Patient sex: M
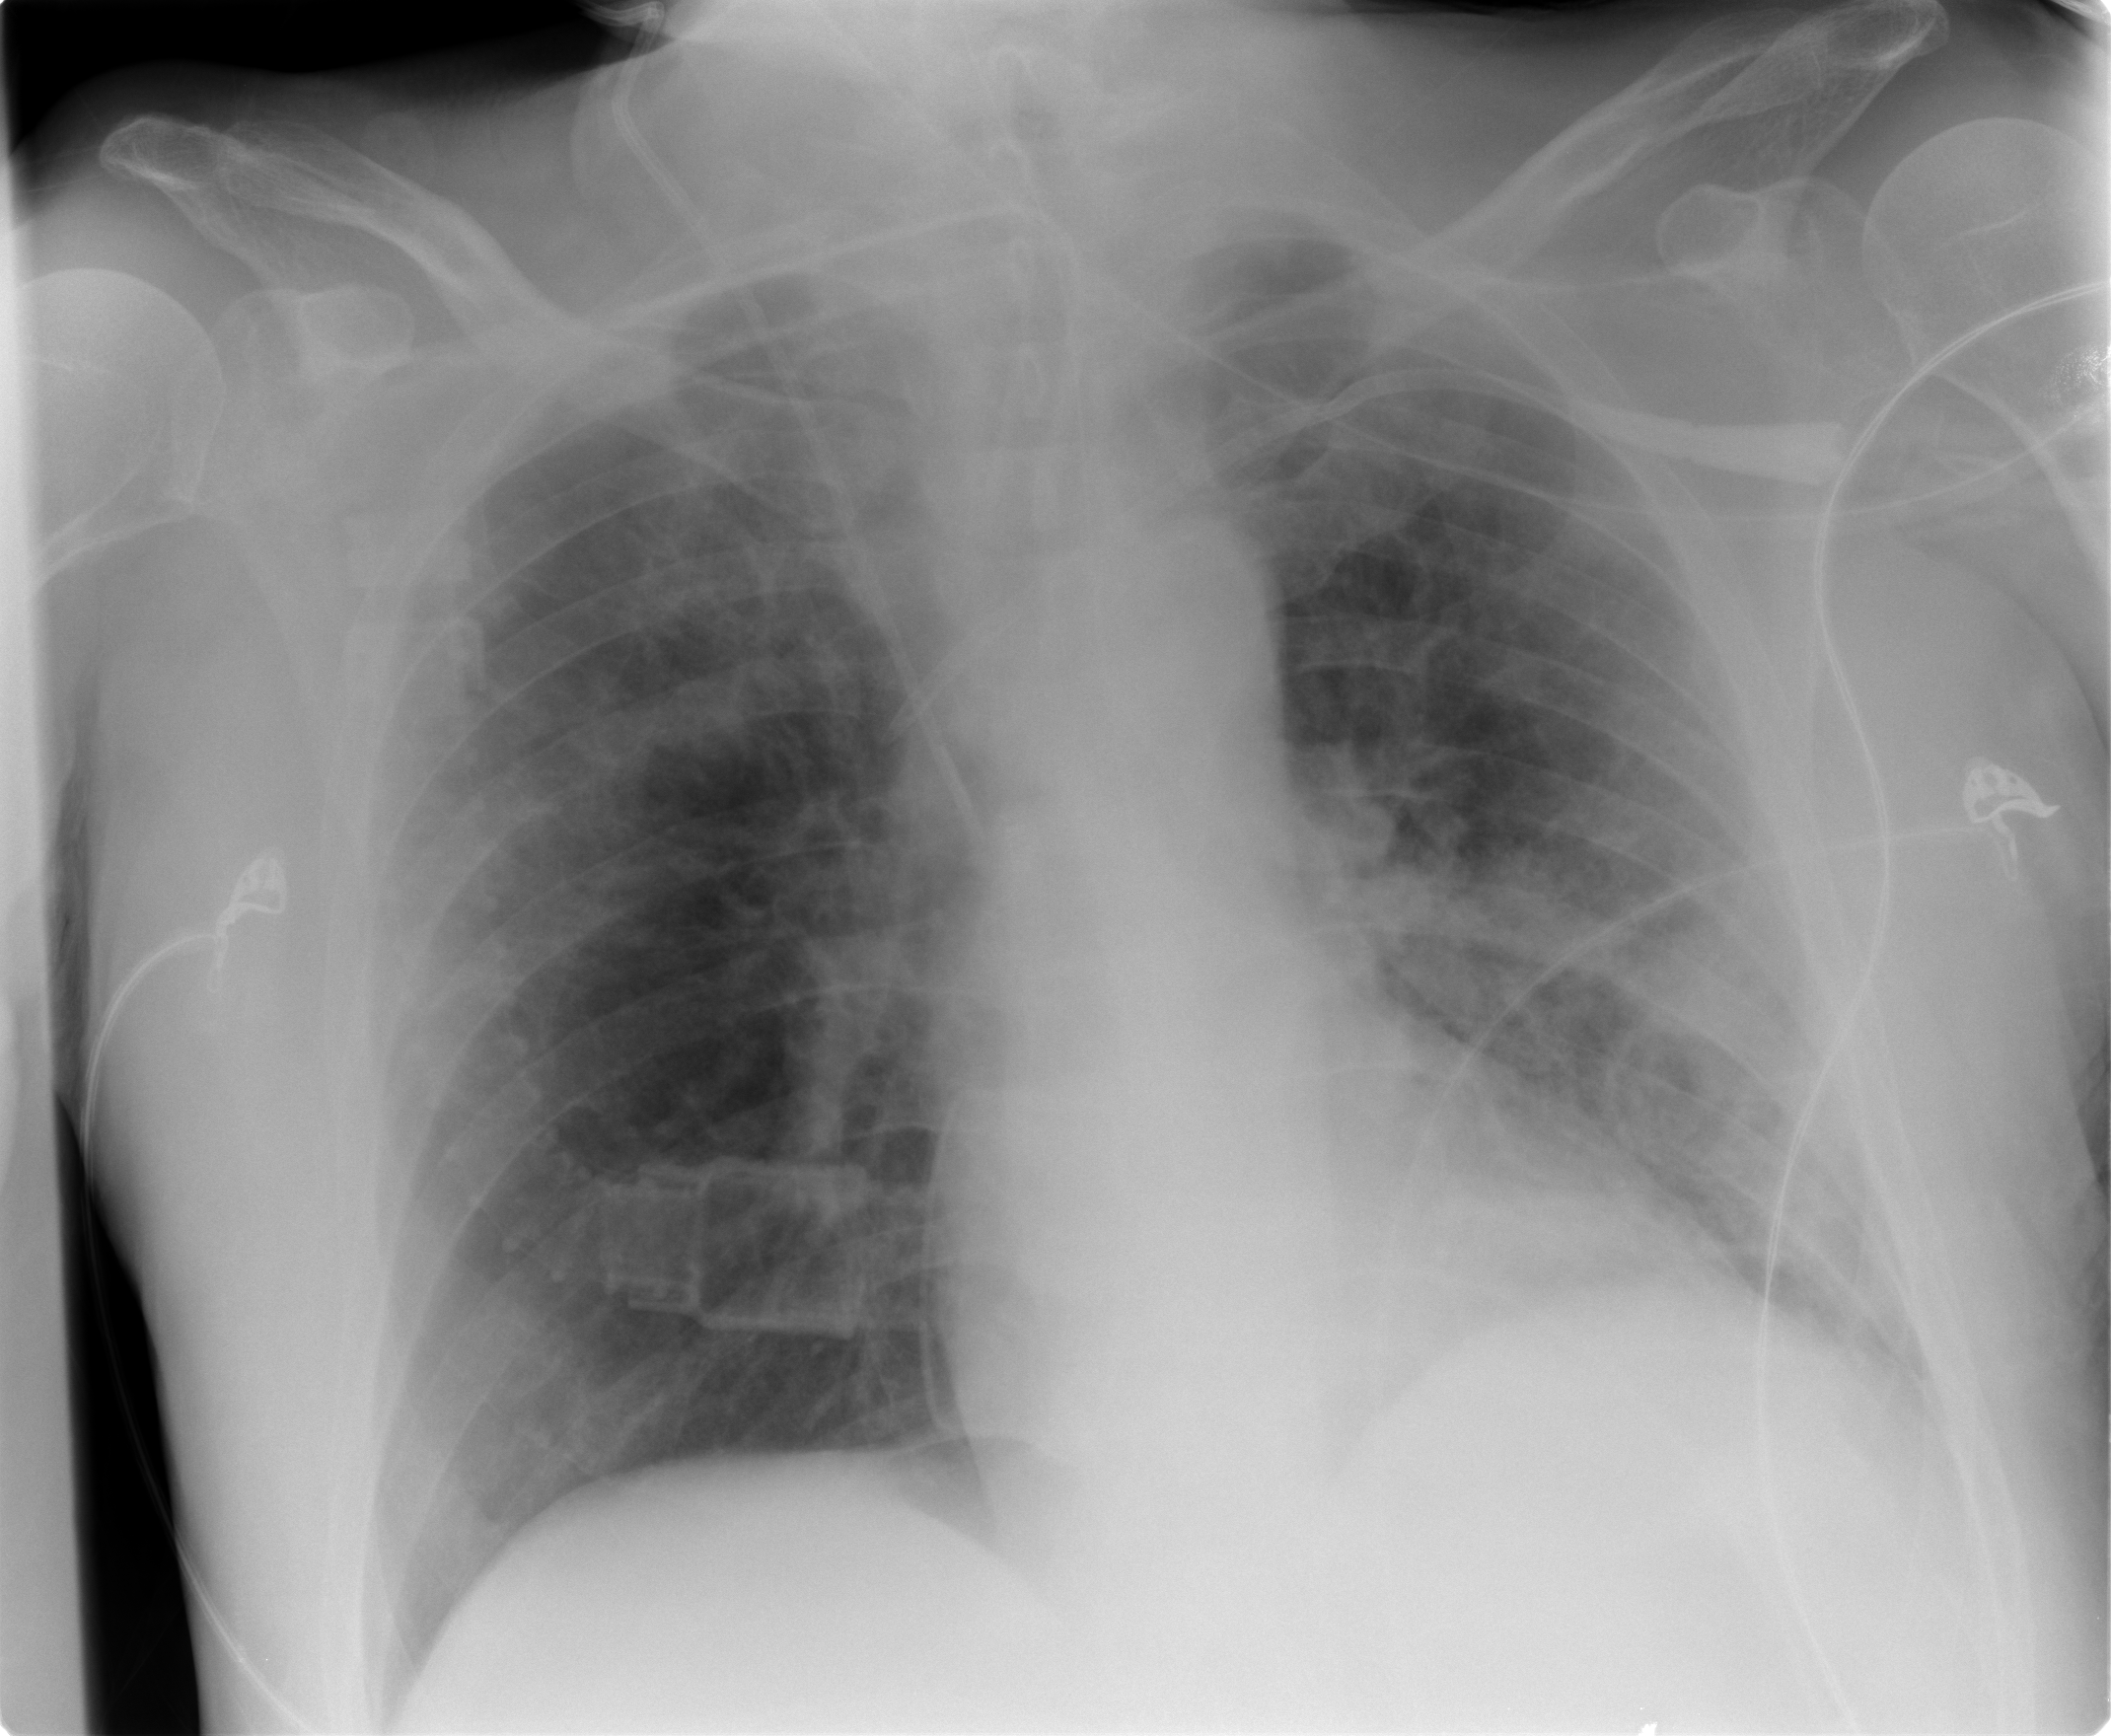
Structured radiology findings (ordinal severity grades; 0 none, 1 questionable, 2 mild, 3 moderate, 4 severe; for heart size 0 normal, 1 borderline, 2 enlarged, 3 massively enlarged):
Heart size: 2
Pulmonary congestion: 2
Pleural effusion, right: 0
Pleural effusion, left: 2
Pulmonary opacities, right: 2
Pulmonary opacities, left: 3
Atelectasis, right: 2
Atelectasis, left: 2